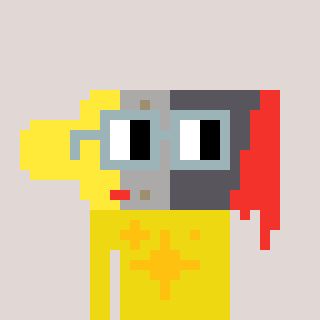
a pixel art character with square dark gray glasses, a paintbrush-shaped head and a yellow-colored body on a warm background